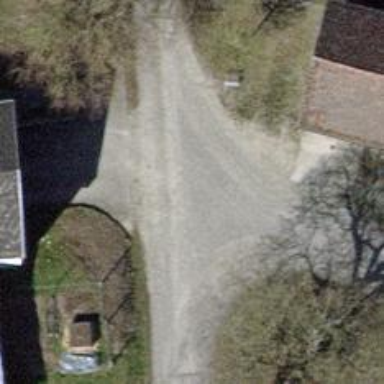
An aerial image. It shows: Driveway with compacted surface.